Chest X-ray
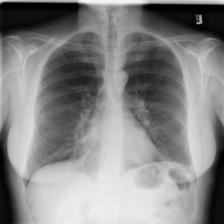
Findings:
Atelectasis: negative
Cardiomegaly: negative
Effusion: negative
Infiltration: negative
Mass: negative
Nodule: negative
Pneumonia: negative
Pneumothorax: negative
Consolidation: negative
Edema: negative
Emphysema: negative
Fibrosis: negative
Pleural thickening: negative
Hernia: negative